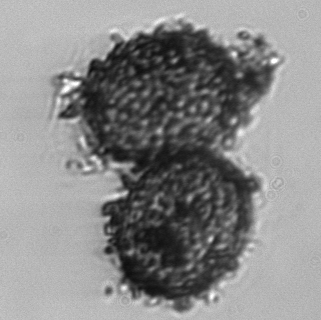
Label: Thalassiosira_TAG_external_detritus